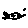
Label: fish